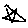
Label: star